Field crop: maize
Growth stage: 2
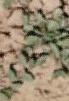
Species: convolvulus